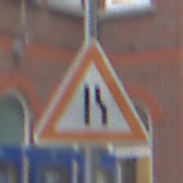
Verkehrszeichen: EinseitigVerengteFahrbahnRechts
Umgebung: Outdoor, Urban
Tageszeit: MorningAfternoon
Wetter: Overcast
Licht: Natural
Jahreszeit: NotSpecified
Kontrast: LowContrast